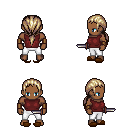
a pixel art fantasy rpg character, male body template, human, dark skin, maroon sleeveless shirt, white pants, white blonde ponytail hairstyle, leather bracers, brown slippers, dagger, four views (front, back, left, right), 2x2 character sprite sheet, small pixel art, hard edges, no anti-aliasing